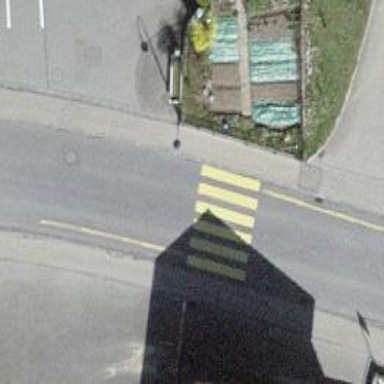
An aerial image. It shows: Uncontrolled zebra crossing.